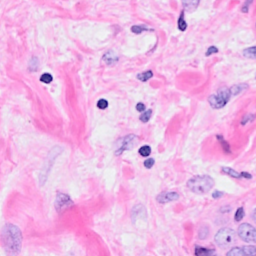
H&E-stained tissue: Breast